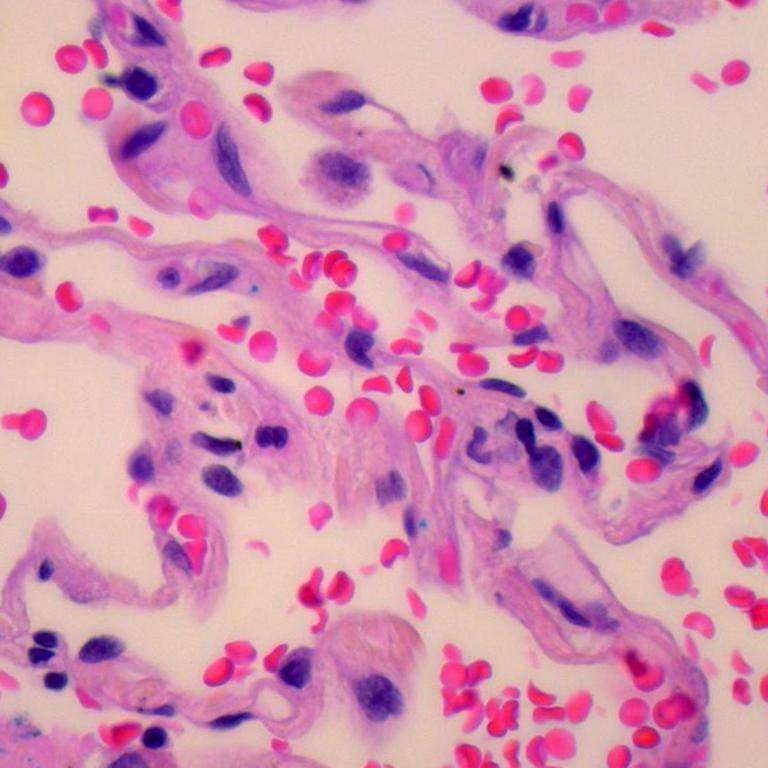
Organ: lung
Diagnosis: benign